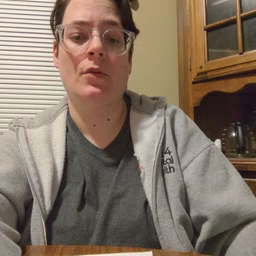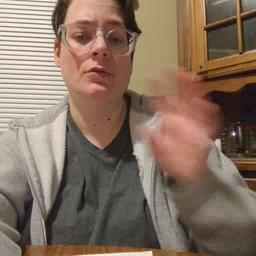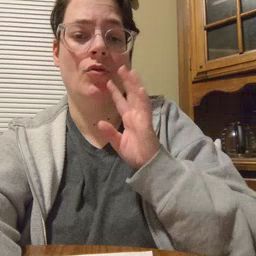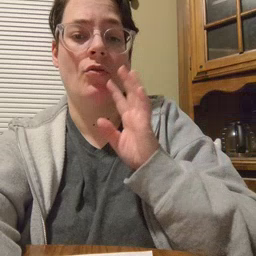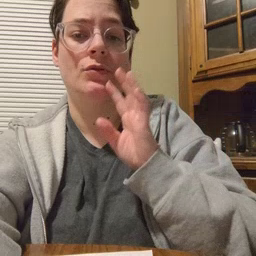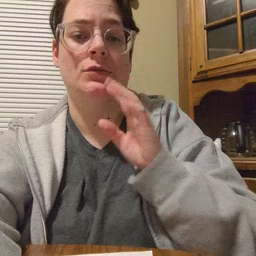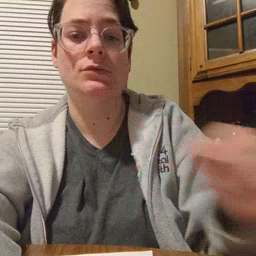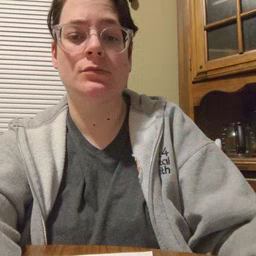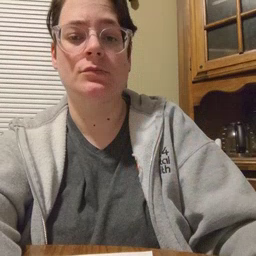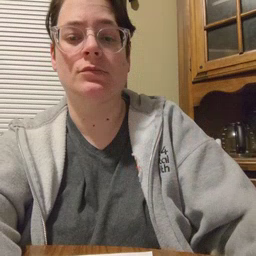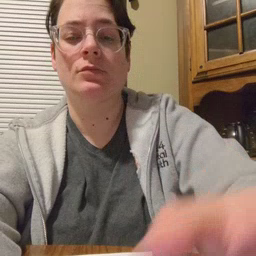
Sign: talk